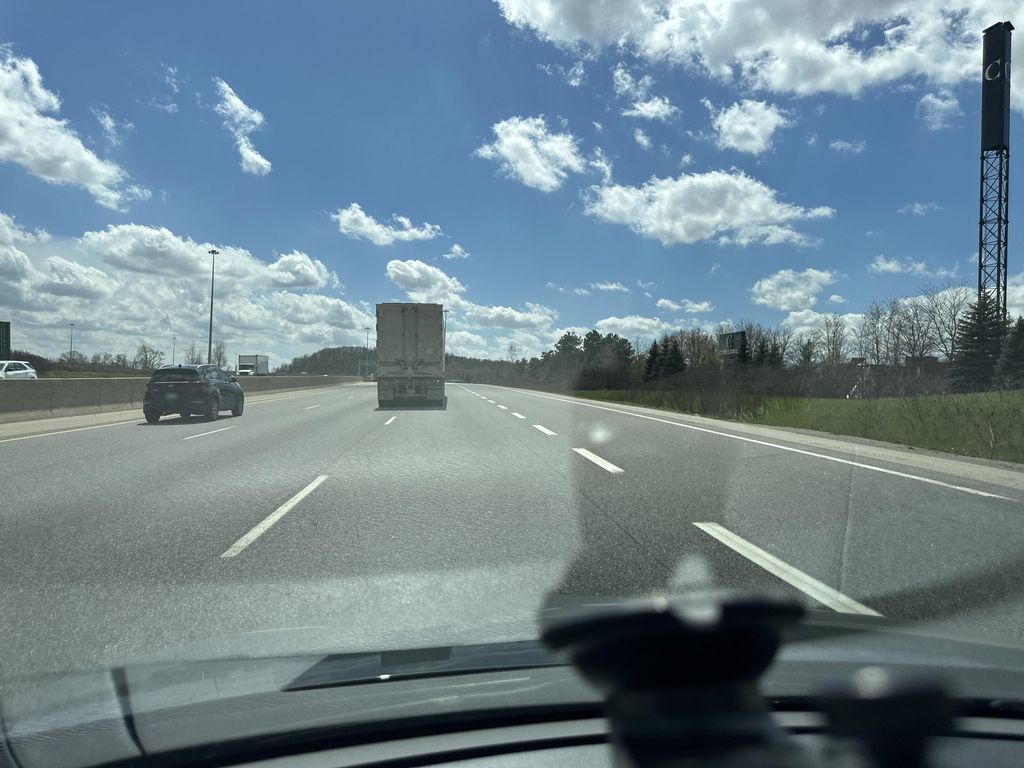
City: kitchener-waterloo